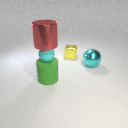
large green rubber cylinder below large red metal cylinder